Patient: sex F, age 83
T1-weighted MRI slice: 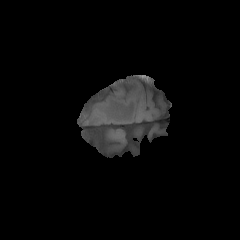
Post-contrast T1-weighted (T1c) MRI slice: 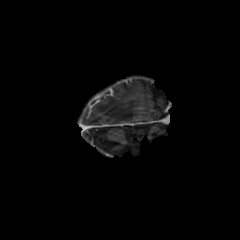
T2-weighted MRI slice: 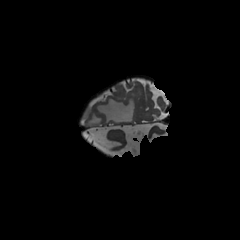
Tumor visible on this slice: yes
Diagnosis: Glioblastoma, IDH-wildtype
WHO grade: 4